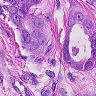
Metastatic tissue present: yes